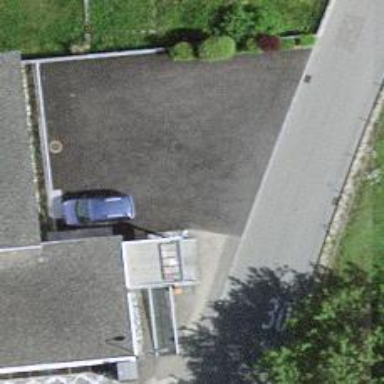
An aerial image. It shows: Post box.